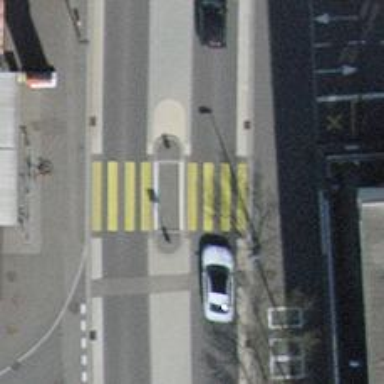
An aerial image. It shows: Uncontrolled road crossing with central island and markings.